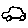
Label: car